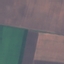
Land use / land cover class: AnnualCrop